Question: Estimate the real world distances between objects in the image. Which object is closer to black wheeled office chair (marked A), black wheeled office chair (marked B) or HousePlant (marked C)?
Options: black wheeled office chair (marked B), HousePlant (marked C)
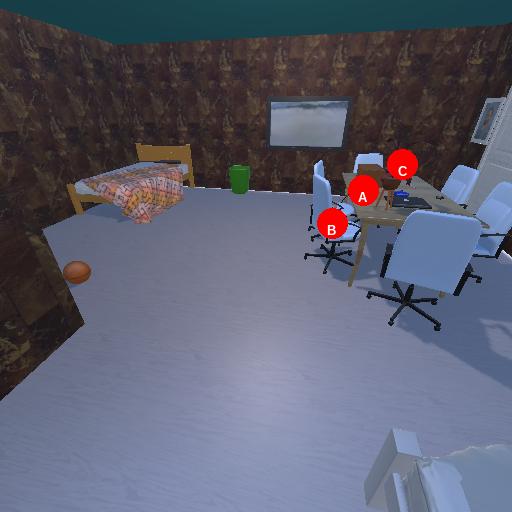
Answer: black wheeled office chair (marked B)